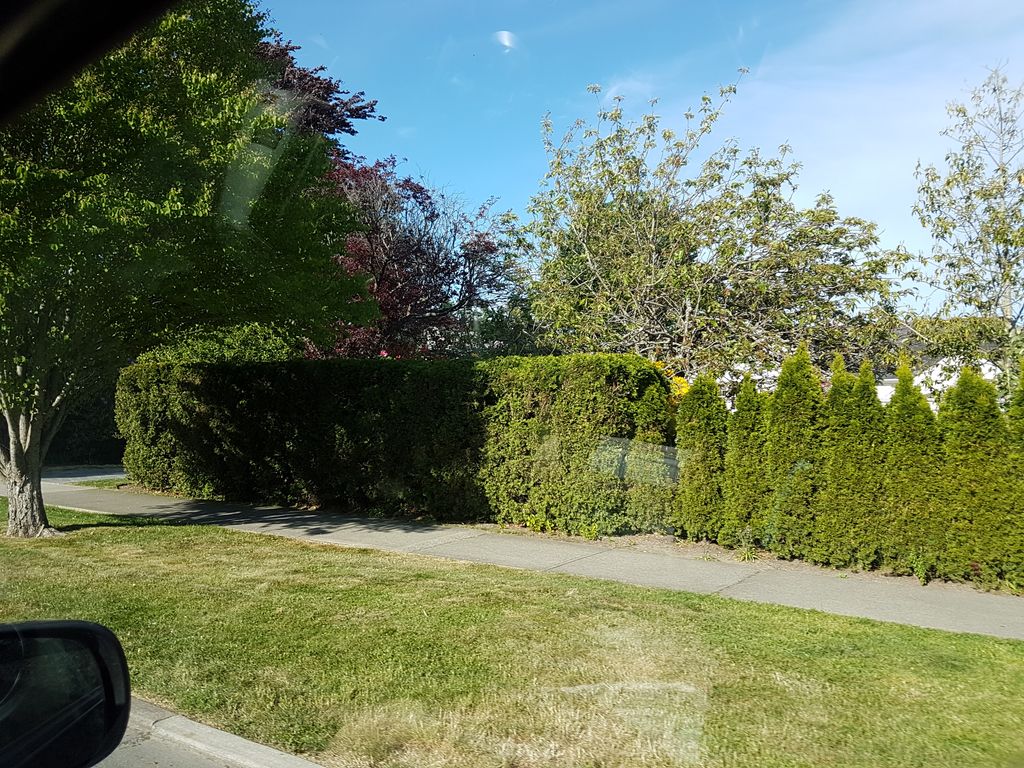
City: victoria